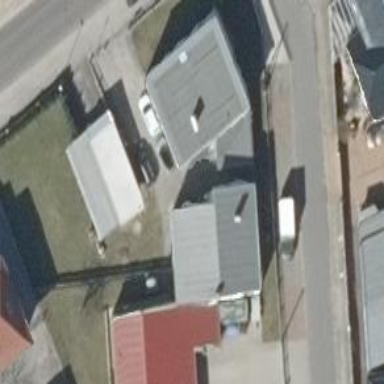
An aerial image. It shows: Residential building.